Question: I want to create a colored thick border with rounded corners around an image.It would look like this:

How do I do this using HTML and CSS?
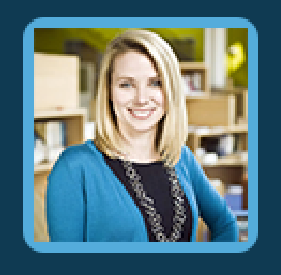
Answer: You can use this, it will definitely work as you requested.
'''
img {
border: 13px solid blue;
border-radius: 10px;
}
'''